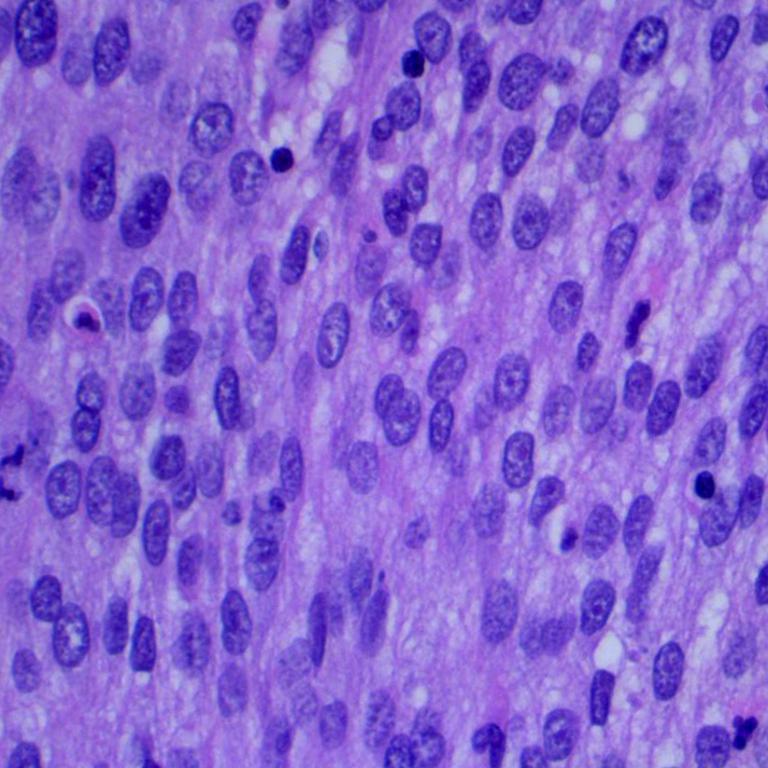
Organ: lung
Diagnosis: squamous carcinomas